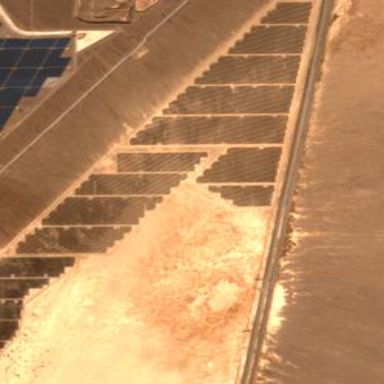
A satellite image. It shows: Solar power plant with photovoltaic technology surrounded by fence.